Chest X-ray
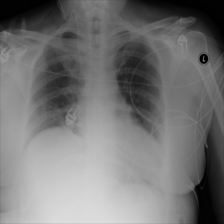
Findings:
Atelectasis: negative
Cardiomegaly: negative
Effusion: negative
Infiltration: negative
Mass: negative
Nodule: negative
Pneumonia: negative
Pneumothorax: negative
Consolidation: negative
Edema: negative
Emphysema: negative
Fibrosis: negative
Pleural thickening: negative
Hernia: negative